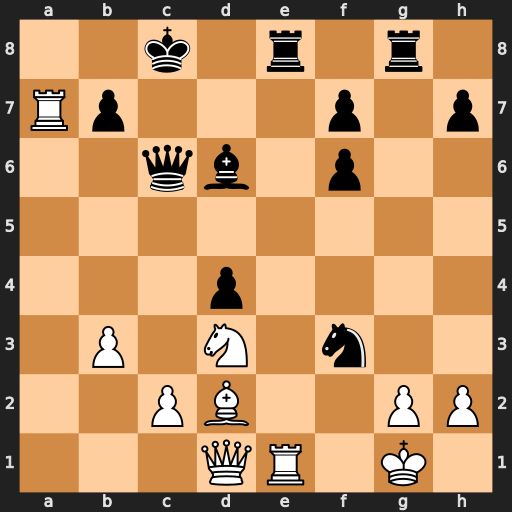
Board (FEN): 2k1r1r1/Rp3p1p/2qb1p2/8/3p4/1P1N1n2/2PB2PP/3QR1K1
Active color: w
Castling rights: -
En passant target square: -
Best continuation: Qxf3 Qxf3 Rxe8+ Rxe8 gxf3